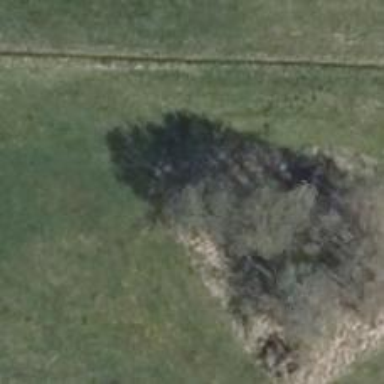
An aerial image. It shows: Deciduous broadleaved tree.